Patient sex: M
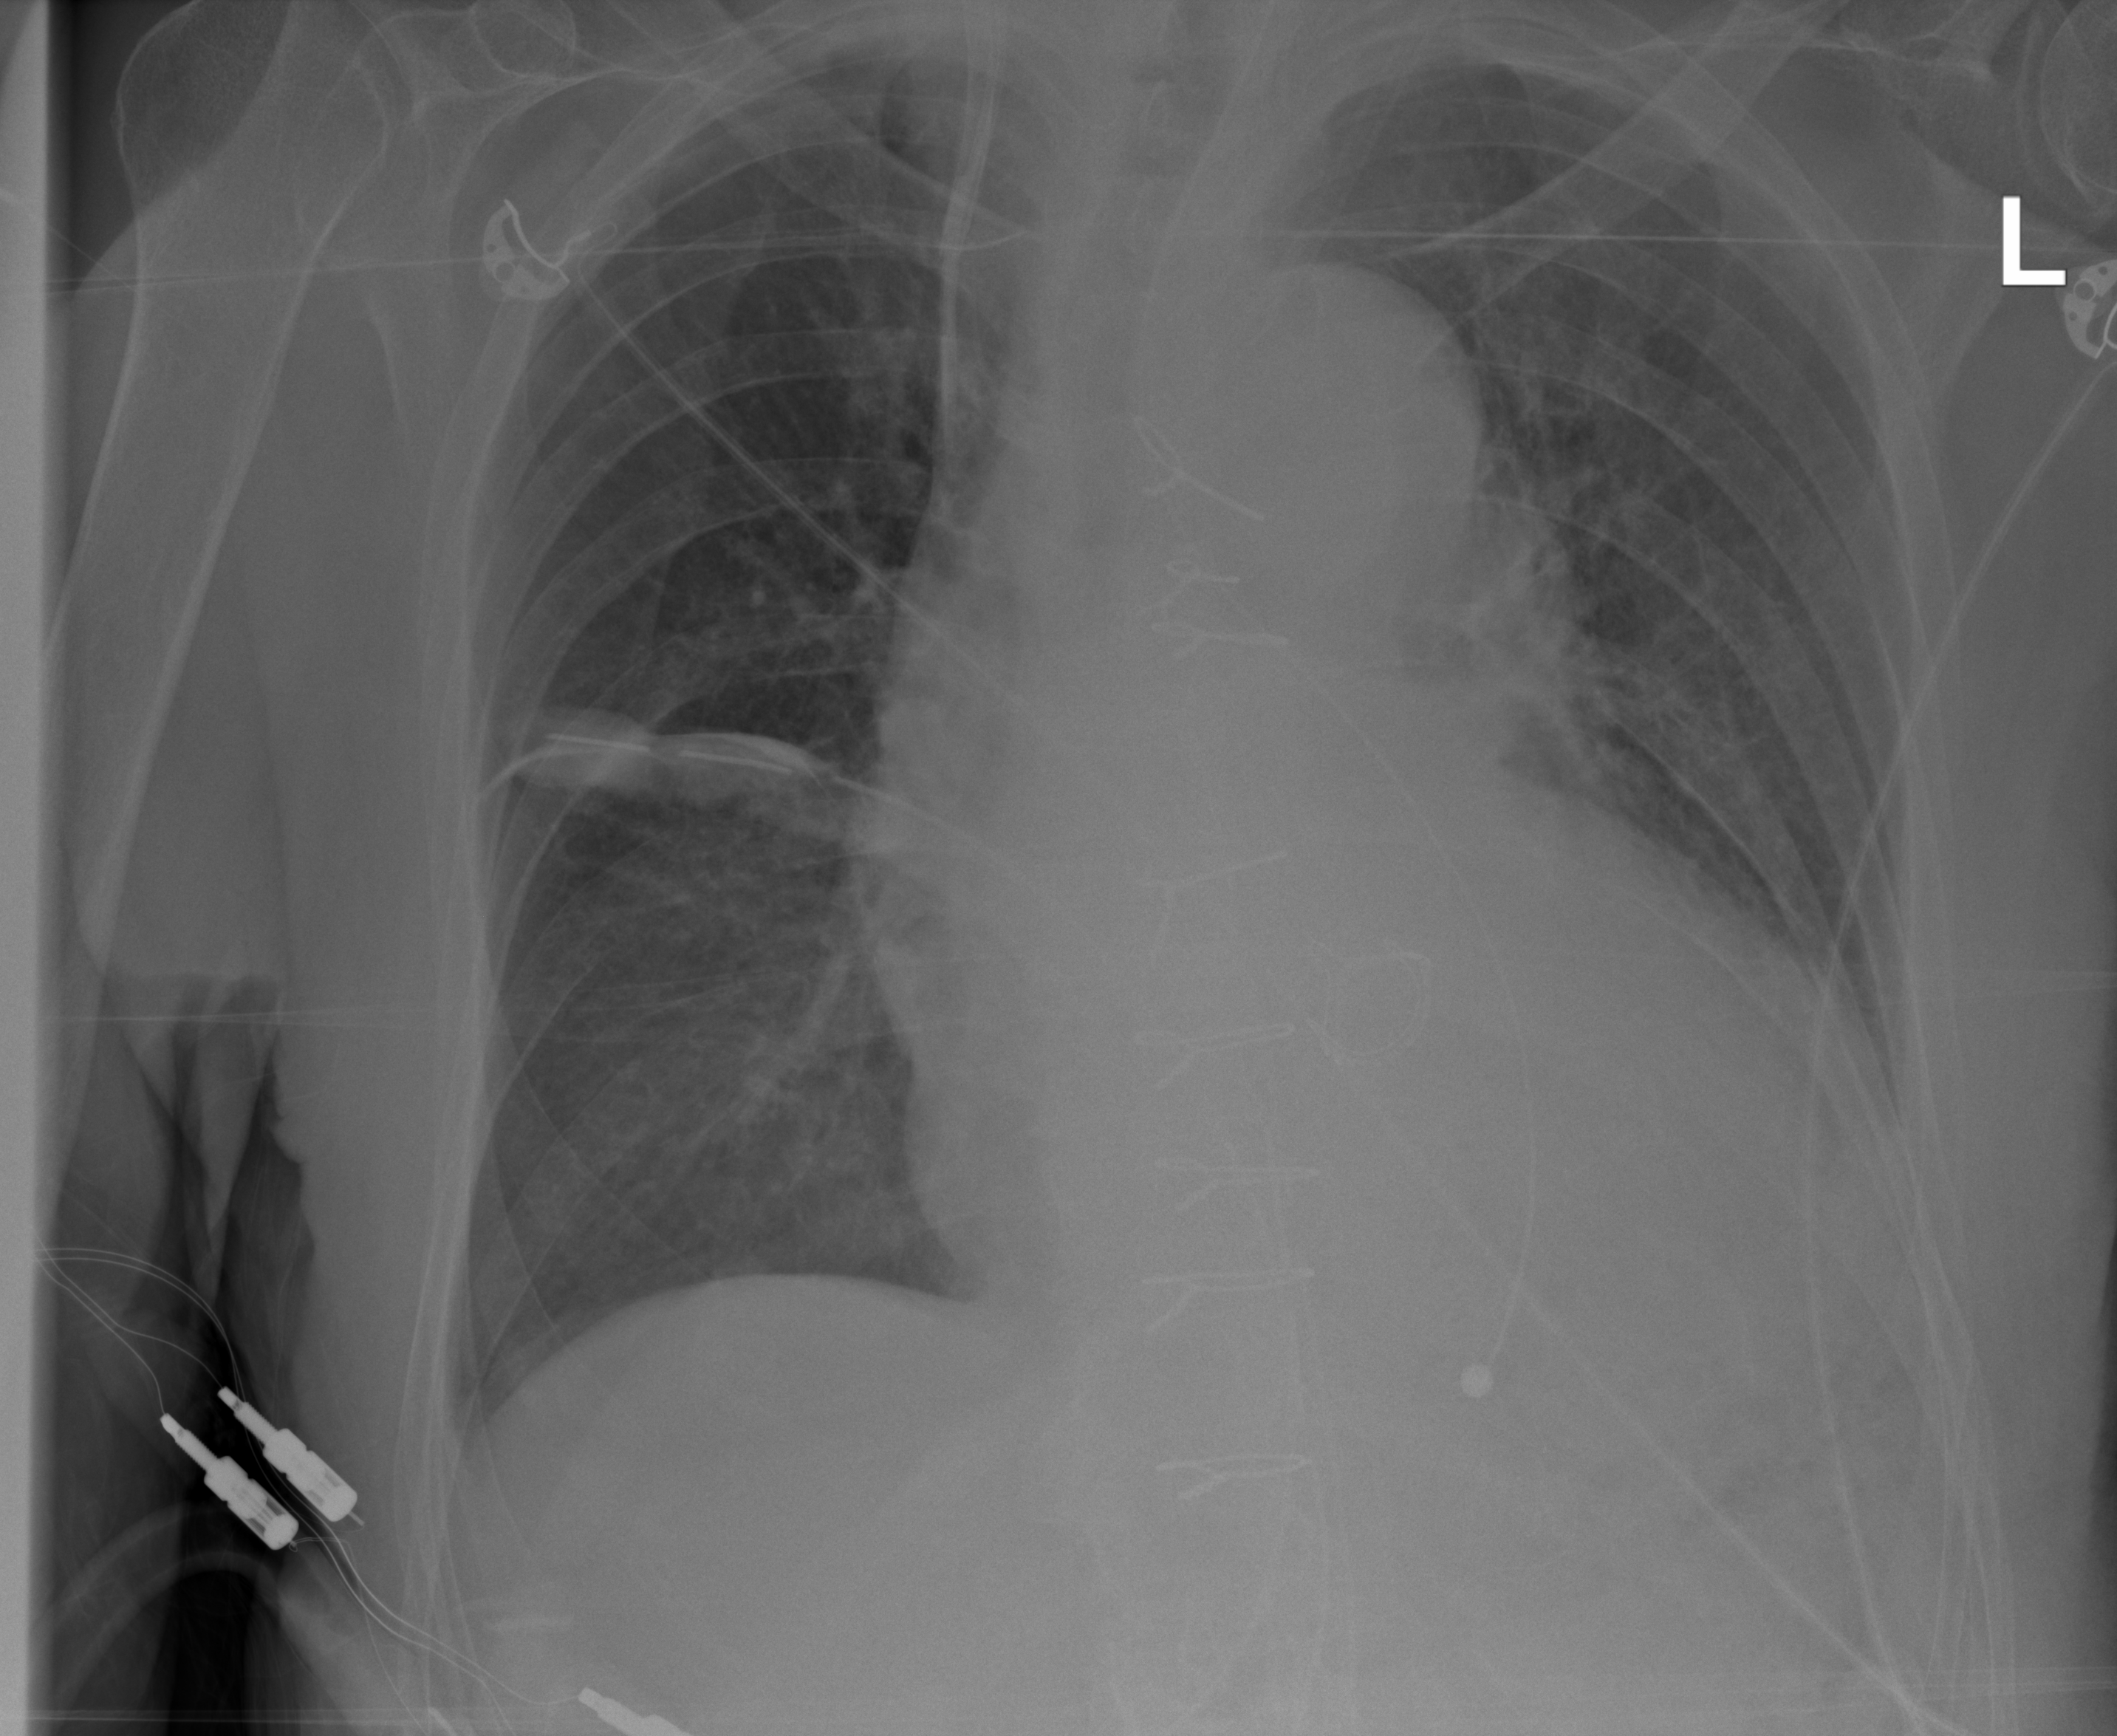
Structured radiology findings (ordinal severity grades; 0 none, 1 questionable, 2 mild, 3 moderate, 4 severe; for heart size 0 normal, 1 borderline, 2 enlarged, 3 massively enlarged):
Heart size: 2
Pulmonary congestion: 0
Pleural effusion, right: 2
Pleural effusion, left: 2
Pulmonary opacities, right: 0
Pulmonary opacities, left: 0
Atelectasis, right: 0
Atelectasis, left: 2